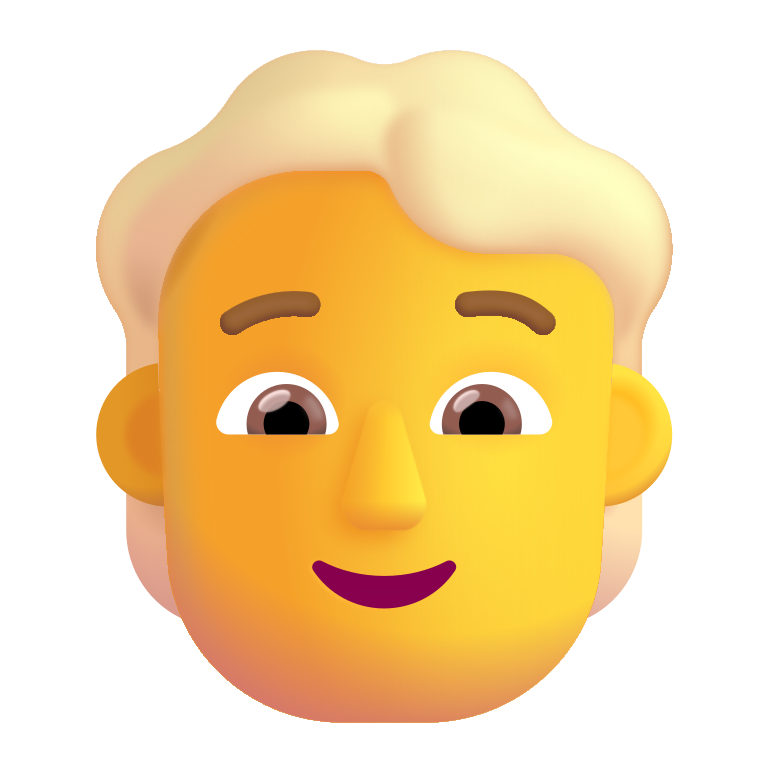
person blonde hair color default